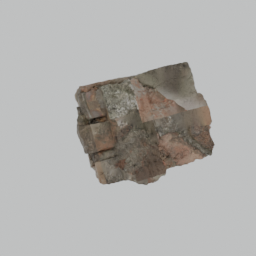
Label: architecture